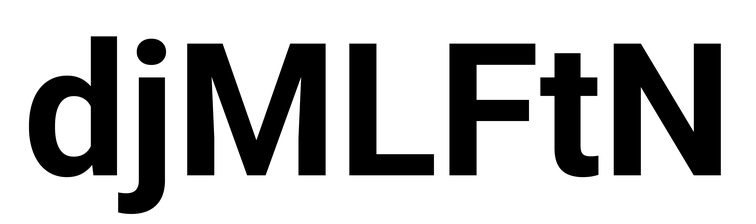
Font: Roboto_Bold